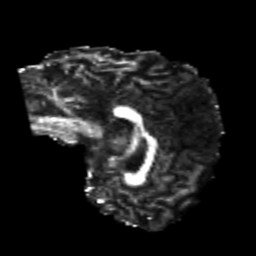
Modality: FA
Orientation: sagittal
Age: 23
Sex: male
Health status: healthy
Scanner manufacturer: philips
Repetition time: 7.387 s
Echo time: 0.08599 s